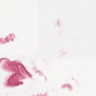
Metastatic tissue present: no